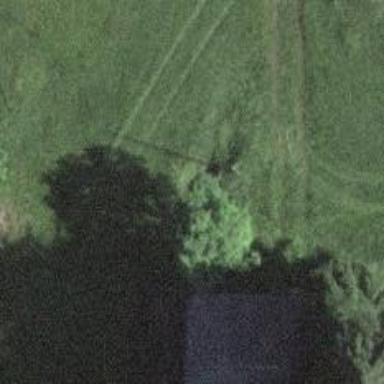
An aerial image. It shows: Path.